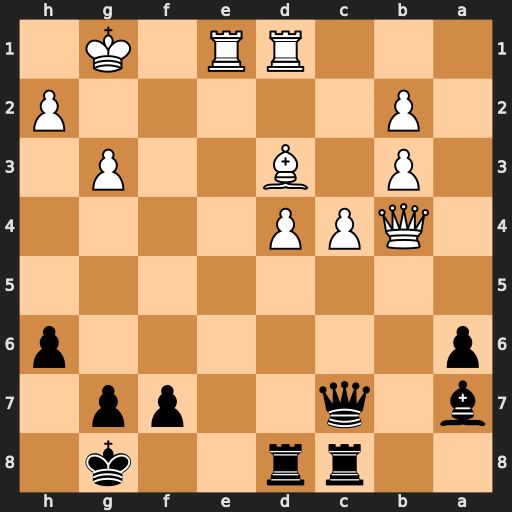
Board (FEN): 2rr2k1/b1q2pp1/p6p/8/1QPP4/1P1B2P1/1P5P/3RR1K1
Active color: b
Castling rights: -
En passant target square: -
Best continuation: Rxd4 Kg2 Qc6+